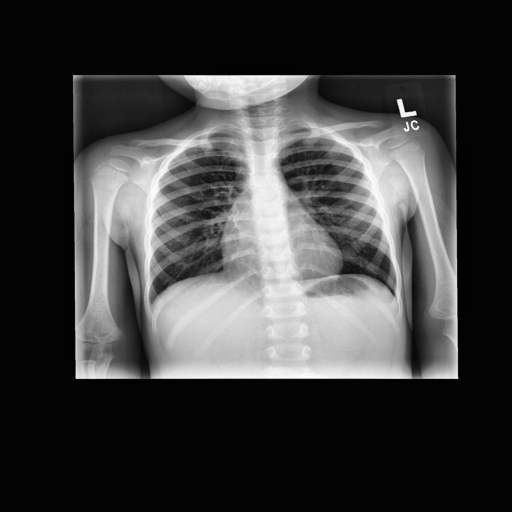
Finding: NORMAL